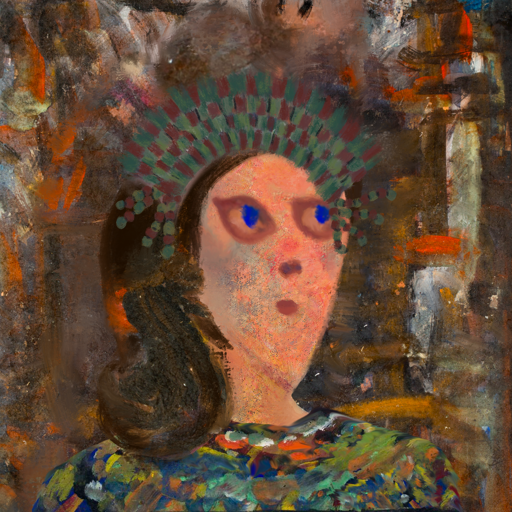
Background: GypsyQueen, Head And Neck Side: Irani, Face Side: Mother_And_Son_Mother, Bust: An_Impression, Hair Side: Gypsy_Queen, Head Accessory: After_Raid_Crown, Second Necklace: Blank, Necklace: Blank, Baby: Blank